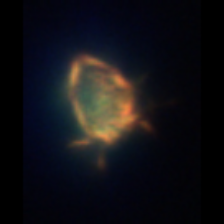
Taxon: Ciliates
Group: Other